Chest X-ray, PA view. Patient: 28 years old, sex F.
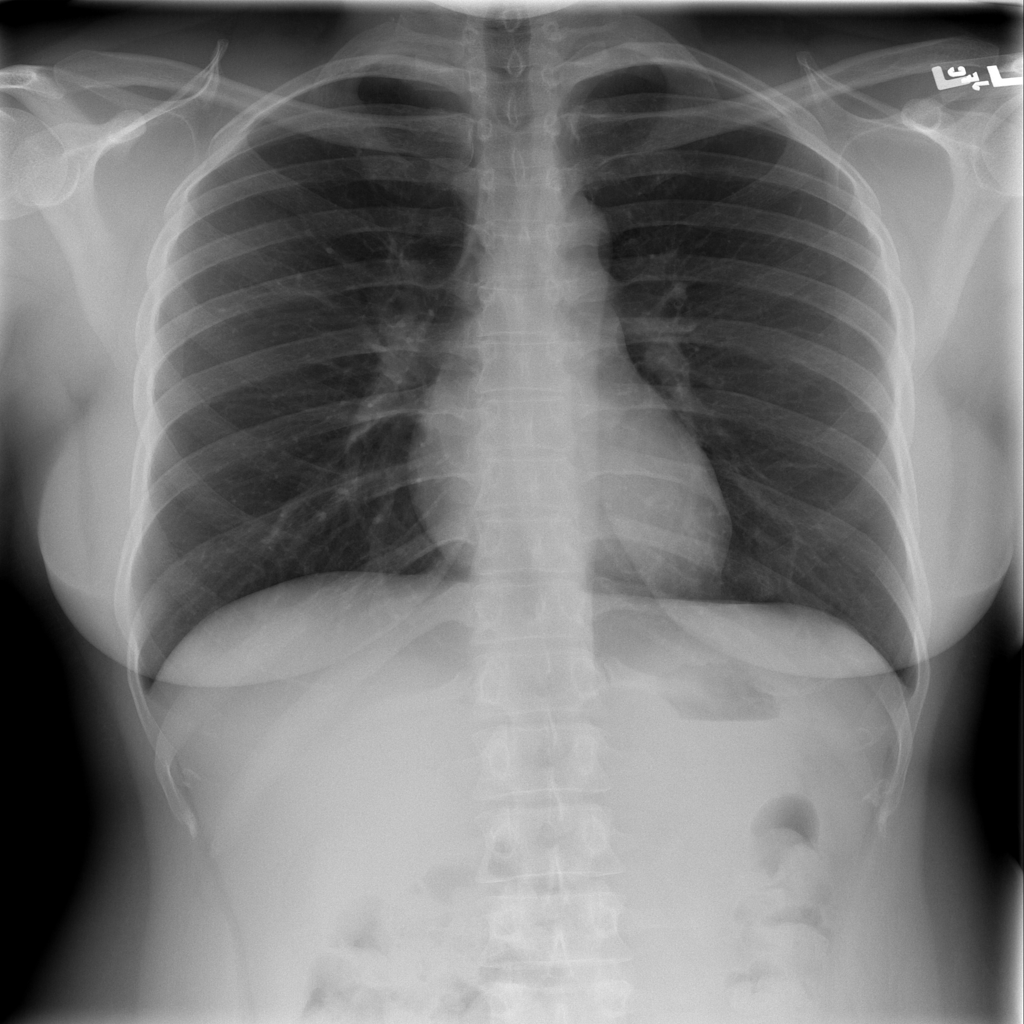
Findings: No Finding